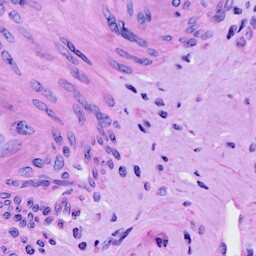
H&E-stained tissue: Cervix